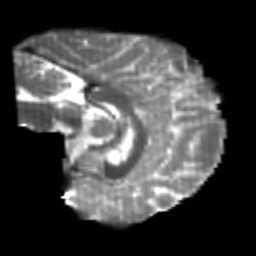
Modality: T2w
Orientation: sagittal
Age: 26
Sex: male
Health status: healthy
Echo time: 0.074 s